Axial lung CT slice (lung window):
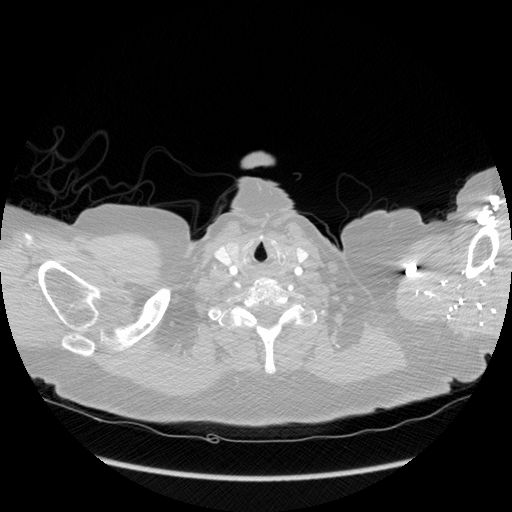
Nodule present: no